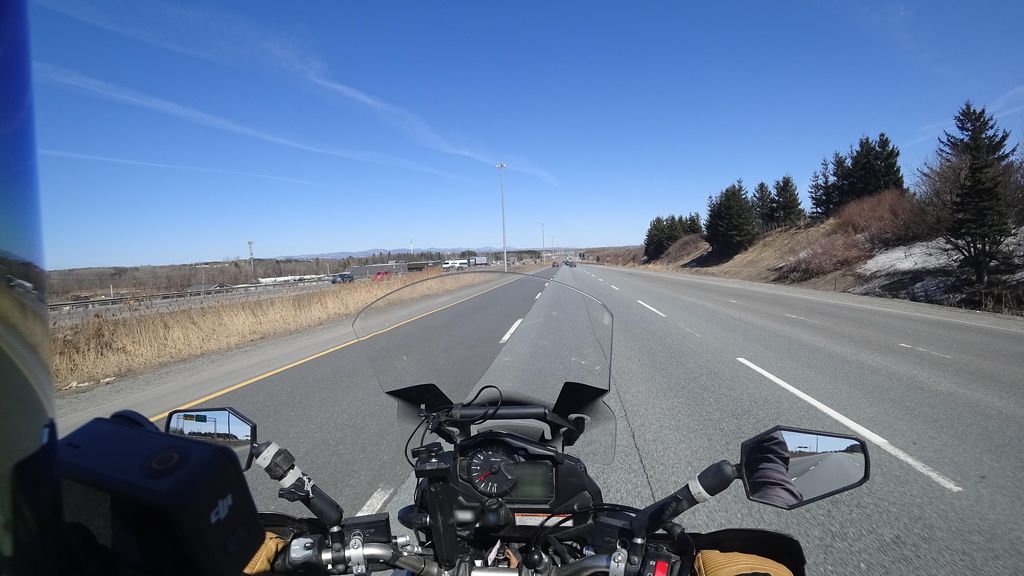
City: quebec_city